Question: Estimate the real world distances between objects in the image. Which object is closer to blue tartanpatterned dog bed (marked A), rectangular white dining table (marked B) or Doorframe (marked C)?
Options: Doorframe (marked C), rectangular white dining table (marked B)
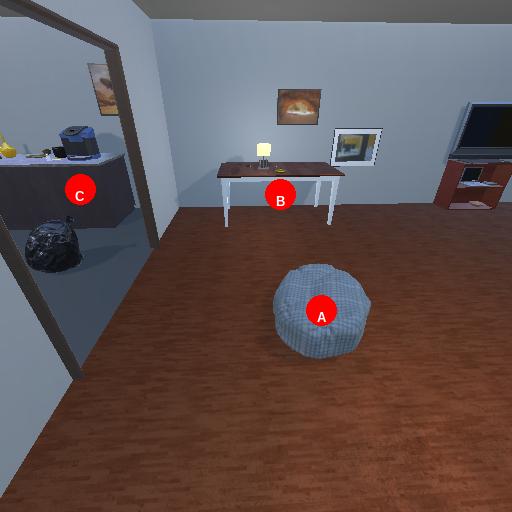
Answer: Doorframe (marked C)